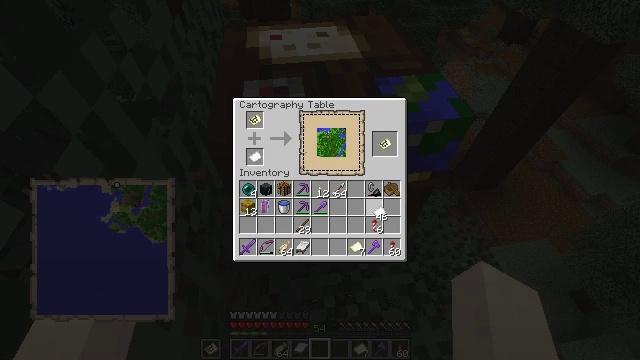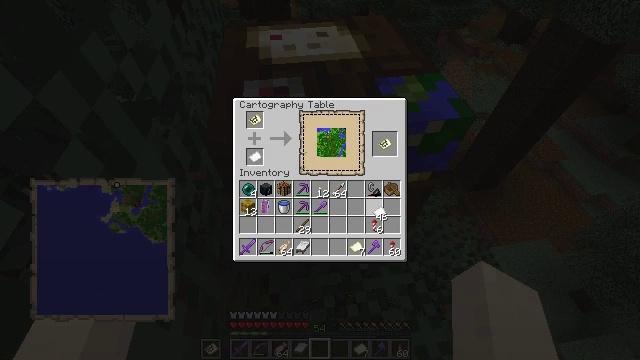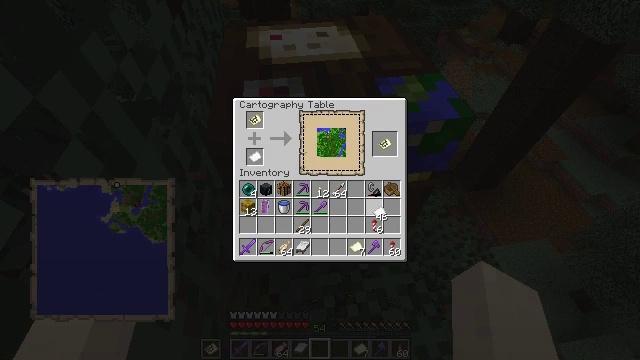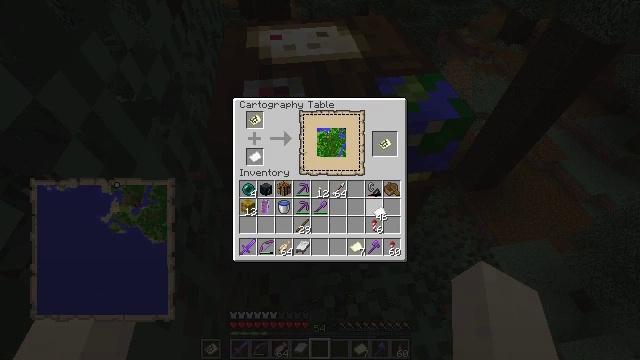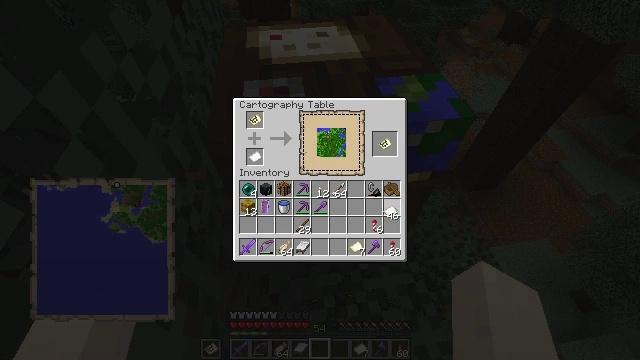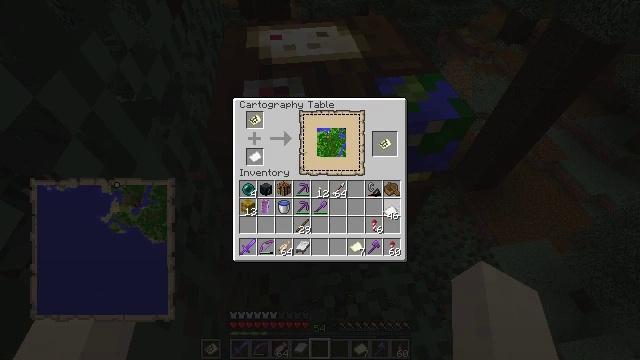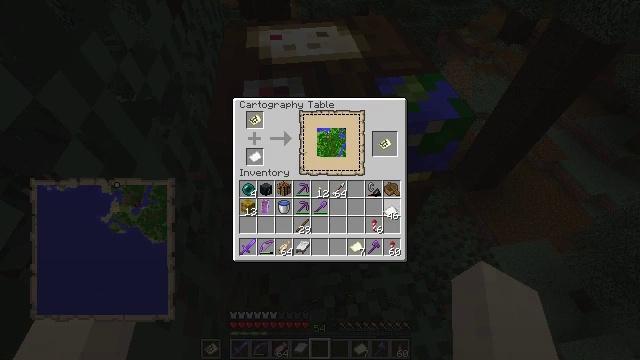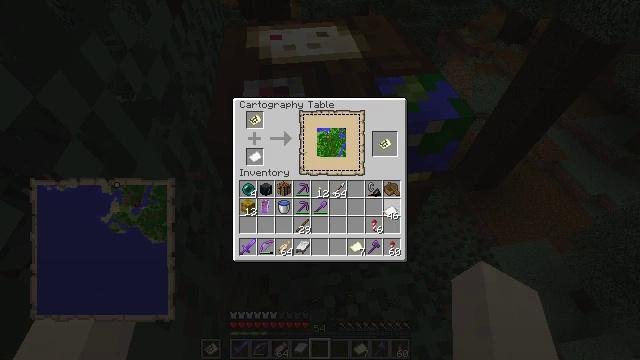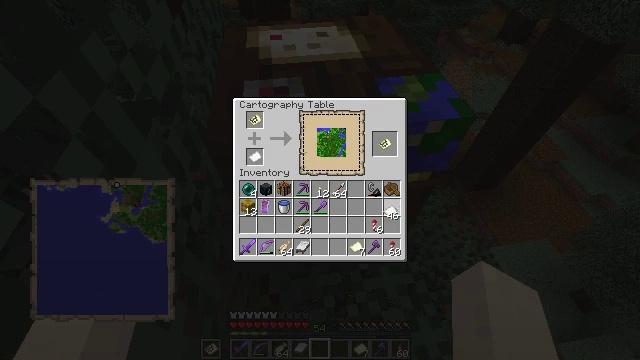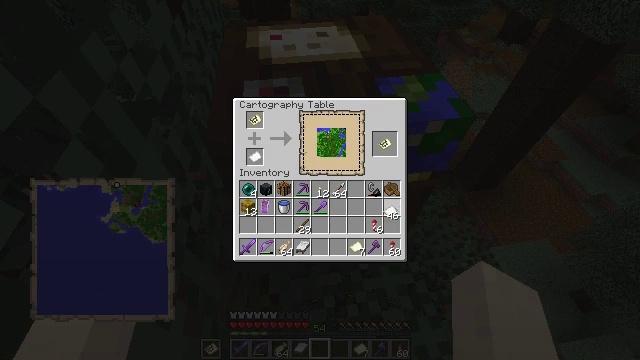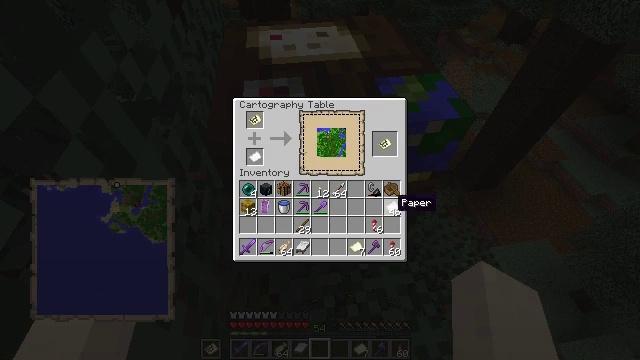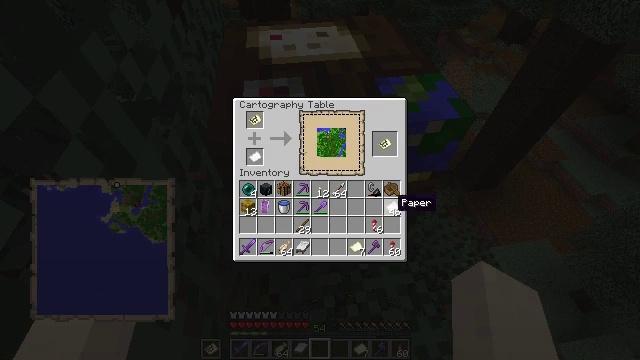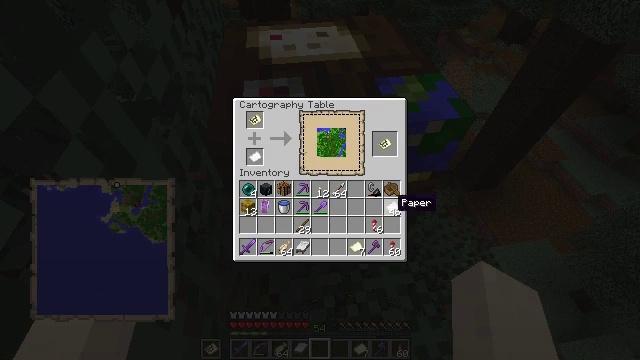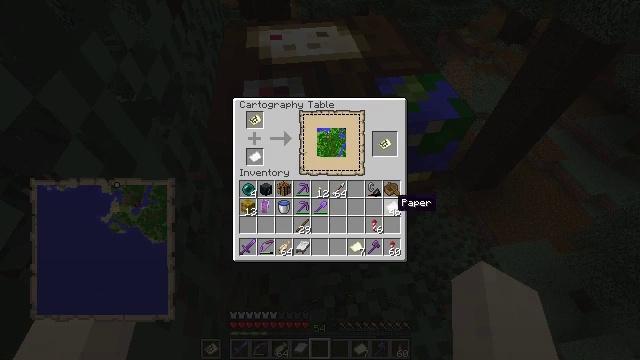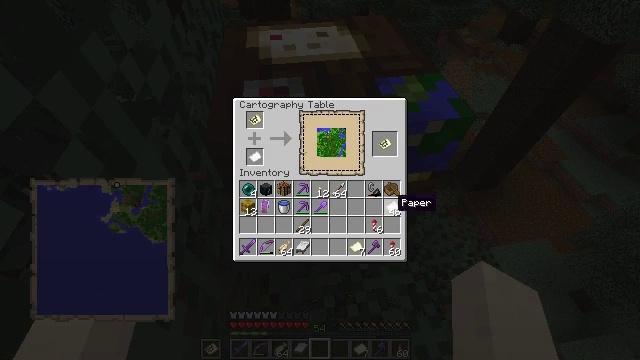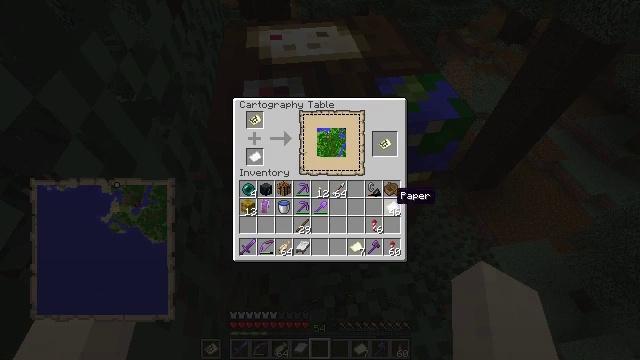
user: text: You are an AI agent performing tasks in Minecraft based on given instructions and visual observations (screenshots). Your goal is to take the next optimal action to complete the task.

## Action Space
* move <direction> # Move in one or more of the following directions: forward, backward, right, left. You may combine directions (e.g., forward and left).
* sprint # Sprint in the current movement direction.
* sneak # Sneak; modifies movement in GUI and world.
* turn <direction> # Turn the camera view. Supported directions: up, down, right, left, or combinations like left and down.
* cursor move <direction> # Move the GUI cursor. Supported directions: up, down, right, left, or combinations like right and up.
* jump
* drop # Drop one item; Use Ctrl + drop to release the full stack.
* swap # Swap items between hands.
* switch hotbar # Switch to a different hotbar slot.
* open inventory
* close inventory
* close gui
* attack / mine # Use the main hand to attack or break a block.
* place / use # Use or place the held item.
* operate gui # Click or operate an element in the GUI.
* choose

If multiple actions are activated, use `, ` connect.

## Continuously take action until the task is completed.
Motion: motion action
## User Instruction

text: Reclaim the cartography table for later use.
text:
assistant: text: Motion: no_op
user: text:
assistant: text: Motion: no_op
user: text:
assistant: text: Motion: no_op
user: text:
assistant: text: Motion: turn right
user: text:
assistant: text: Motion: no_op
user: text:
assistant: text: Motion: no_op
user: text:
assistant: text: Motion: attack / mine
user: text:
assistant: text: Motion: attack / mine
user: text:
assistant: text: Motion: attack / mine
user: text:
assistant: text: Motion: no_op
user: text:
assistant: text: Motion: no_op
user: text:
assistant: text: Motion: no_op
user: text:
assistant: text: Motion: no_op
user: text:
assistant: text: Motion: no_op
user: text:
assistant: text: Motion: no_op
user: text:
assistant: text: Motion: turn up
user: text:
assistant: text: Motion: sneak, turn up
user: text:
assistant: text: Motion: sneak, turn up
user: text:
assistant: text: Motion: sneak, turn up
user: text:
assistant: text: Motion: sneak
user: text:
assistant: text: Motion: sneak
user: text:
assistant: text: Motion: sneak
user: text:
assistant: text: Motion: sneak
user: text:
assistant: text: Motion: sneak
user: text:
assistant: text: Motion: sneak
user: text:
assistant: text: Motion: sneak
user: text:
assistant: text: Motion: sneak
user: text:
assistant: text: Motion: sneak
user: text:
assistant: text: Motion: sneak
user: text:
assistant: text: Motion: sneak